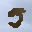
Label: 5